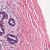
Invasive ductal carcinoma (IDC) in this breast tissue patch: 0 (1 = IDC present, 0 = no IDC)